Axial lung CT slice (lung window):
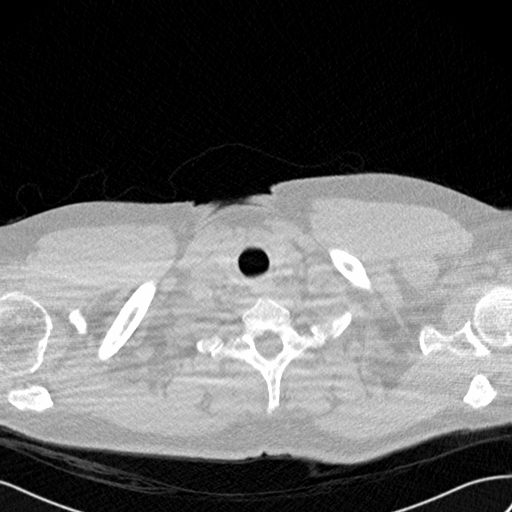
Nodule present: no